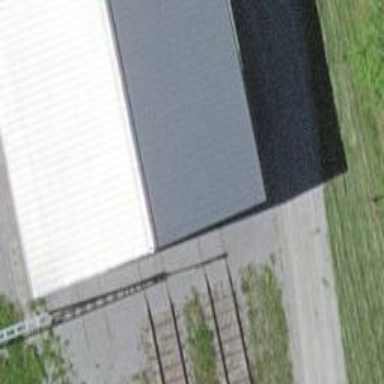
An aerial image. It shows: Service yard with one electrified track featuring contact line.